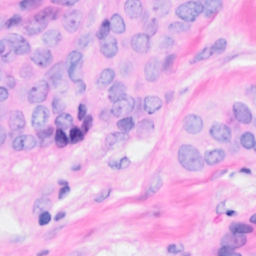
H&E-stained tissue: Breast